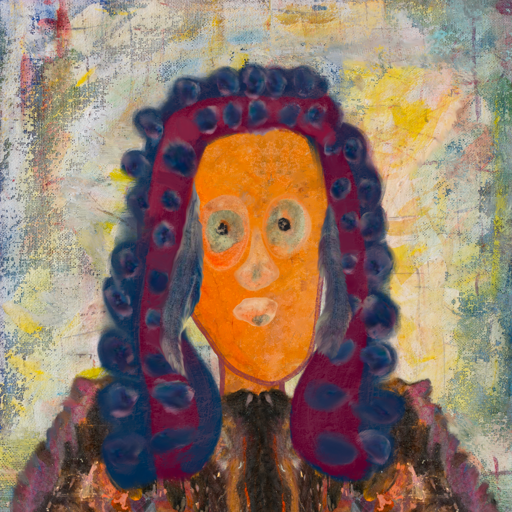
Background: Irani, Head And Neck Front: Hypocrite, Face Front: Childish, Bust: Gypsy_Queen, Hair Front: Hill_Girl, Head Accessory: Blank, Second Necklace: Blank, Necklace: Blank, Baby: Blank